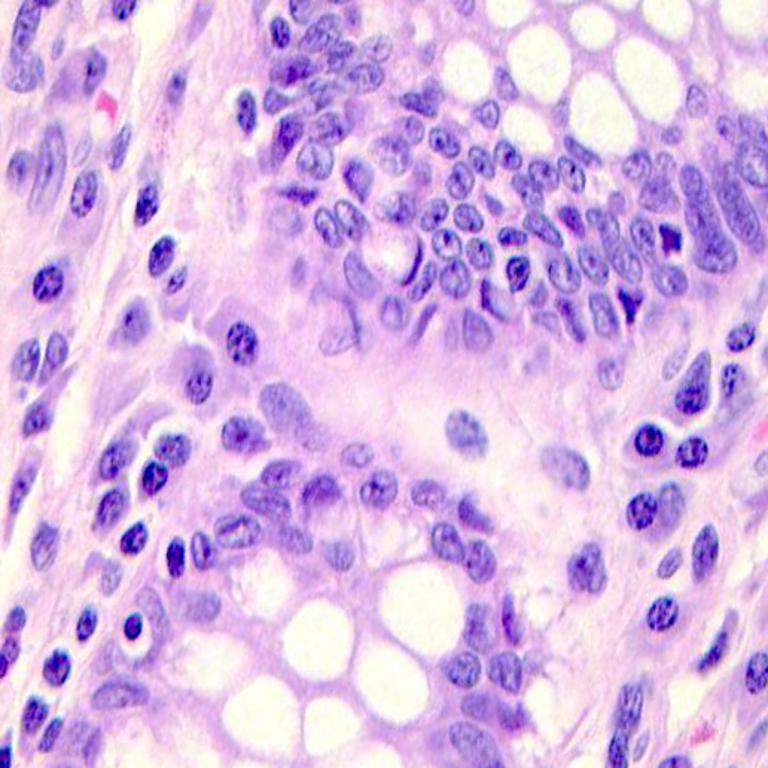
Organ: colon
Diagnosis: benign